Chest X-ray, PA view. Patient: 67 years old, sex F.
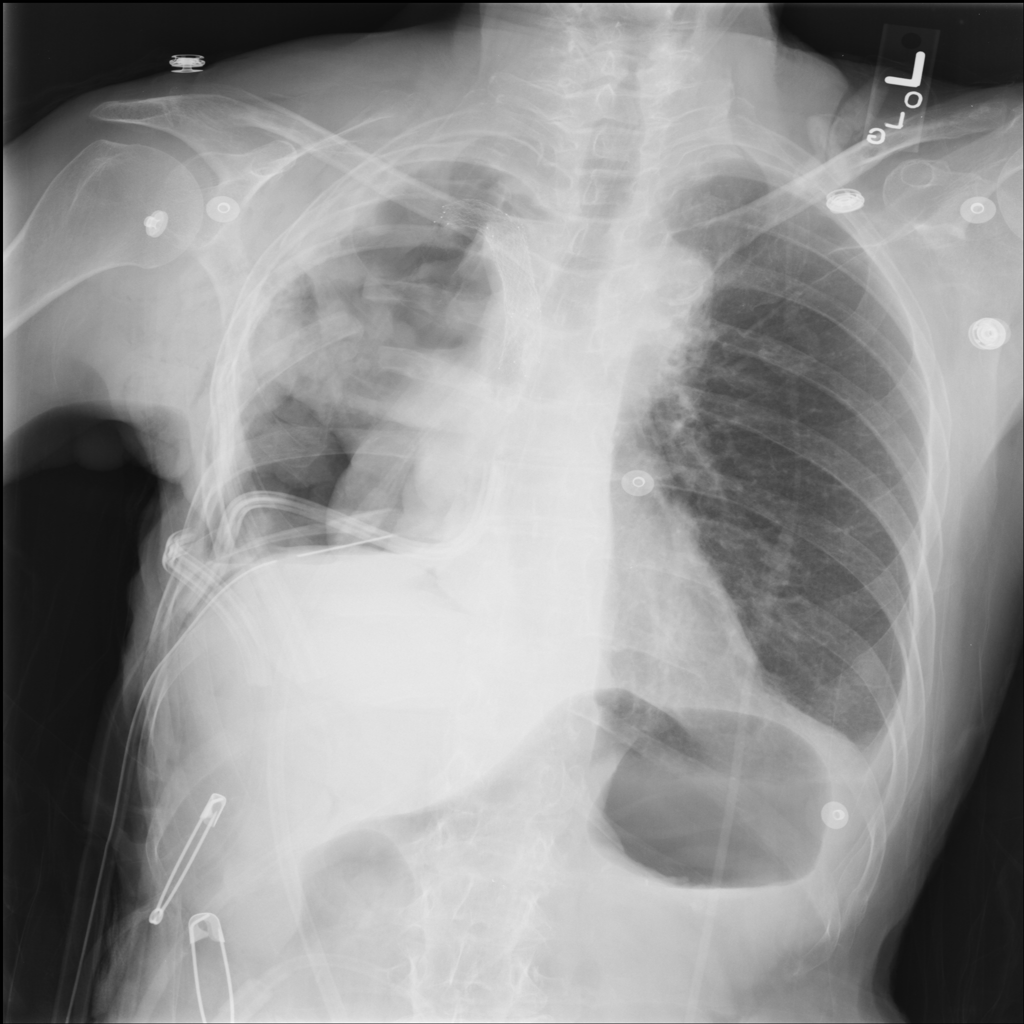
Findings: Pneumothorax